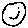
Label: smiley face